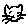
Label: cat